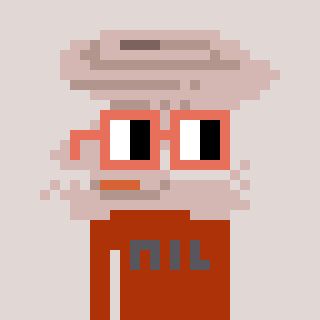
a pixel art character with square orange glasses, a tornado-shaped head and a hotbrown-colored body on a warm background